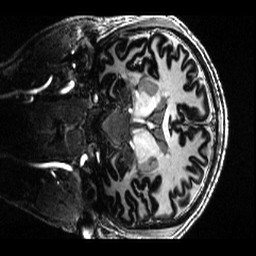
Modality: T1w
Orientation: coronal
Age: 28
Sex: male
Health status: healthy
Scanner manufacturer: siemens
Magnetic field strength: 7 T
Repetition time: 4.3 s
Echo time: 0.00227 s